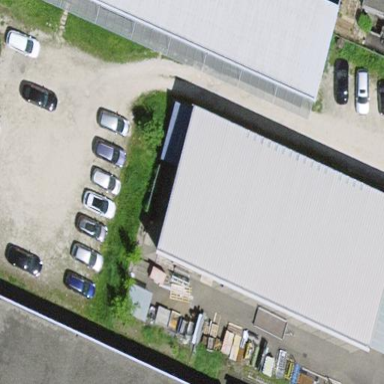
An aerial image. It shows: Industrial building.